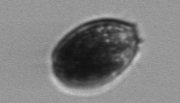
Label: Prorocentrum